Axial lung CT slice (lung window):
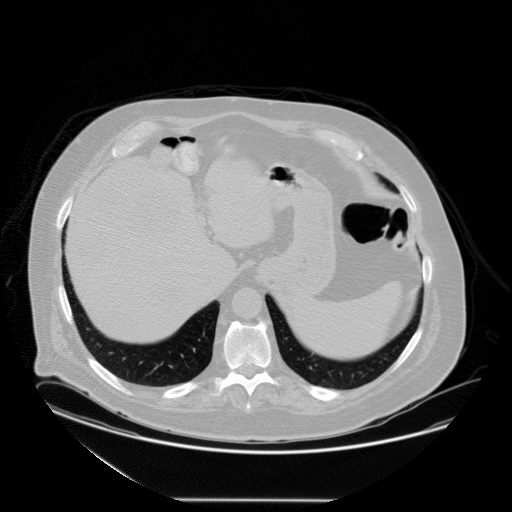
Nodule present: no